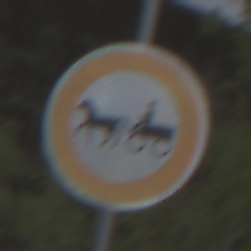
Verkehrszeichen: VerbotGespannfuhrwerke
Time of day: Midday
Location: Outdoor (Suburban)
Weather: Overcast
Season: NotSpecified
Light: Natural